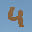
Label: 4